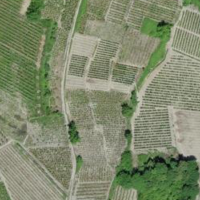
EUNIS habitat code: 40
Species observed at this site:
Humulus lupulus